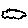
Label: cloud